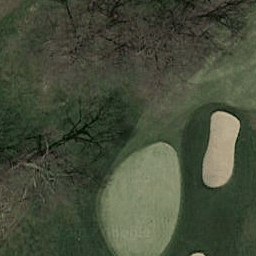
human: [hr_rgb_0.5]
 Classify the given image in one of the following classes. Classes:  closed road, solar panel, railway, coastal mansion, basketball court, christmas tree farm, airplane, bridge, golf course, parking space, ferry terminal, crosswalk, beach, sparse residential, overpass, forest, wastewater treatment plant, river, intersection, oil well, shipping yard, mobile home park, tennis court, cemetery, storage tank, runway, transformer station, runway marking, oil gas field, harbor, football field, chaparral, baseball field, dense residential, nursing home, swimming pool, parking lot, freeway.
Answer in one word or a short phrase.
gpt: golf course